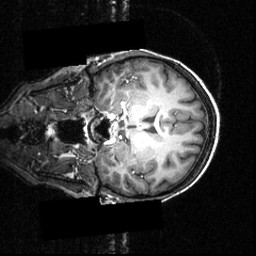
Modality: T1w
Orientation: coronal
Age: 27
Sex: female
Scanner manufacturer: siemens
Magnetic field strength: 3.951 T
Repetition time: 1.5 s
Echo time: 0.00335 s